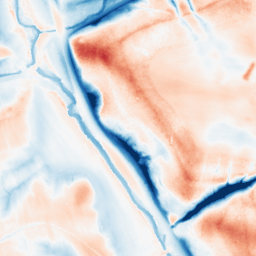
Category: trend_removal
Decomposition family: local_polynomial
Decomposition parameters: window_size: 51
degree: 3
Upsampling method: bspline
Upsampling parameters: scale: 4
Upsampling scale: 4